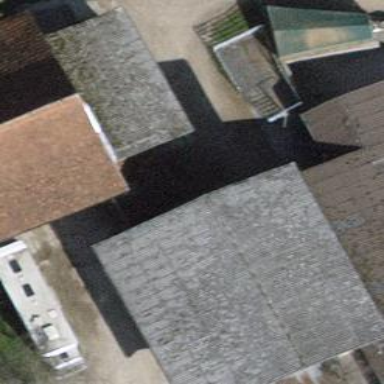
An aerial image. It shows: View of roof of building.